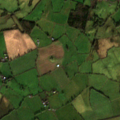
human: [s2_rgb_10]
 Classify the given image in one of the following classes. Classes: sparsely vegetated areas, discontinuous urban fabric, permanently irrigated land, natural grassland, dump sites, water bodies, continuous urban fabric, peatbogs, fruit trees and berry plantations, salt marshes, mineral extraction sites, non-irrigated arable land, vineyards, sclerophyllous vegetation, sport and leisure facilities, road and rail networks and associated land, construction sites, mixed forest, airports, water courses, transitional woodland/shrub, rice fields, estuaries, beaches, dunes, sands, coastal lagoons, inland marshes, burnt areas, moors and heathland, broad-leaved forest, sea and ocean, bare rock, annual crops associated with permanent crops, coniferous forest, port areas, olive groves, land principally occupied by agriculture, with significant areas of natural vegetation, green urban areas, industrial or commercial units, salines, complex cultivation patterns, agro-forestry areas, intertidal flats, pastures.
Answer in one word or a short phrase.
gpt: pastures, complex cultivation patterns, land principally occupied by agriculture, with significant areas of natural vegetation